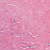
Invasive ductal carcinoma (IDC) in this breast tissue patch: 0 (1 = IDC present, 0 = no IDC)